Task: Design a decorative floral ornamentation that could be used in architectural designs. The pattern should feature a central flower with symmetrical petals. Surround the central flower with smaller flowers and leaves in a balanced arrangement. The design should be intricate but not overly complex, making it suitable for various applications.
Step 1590:
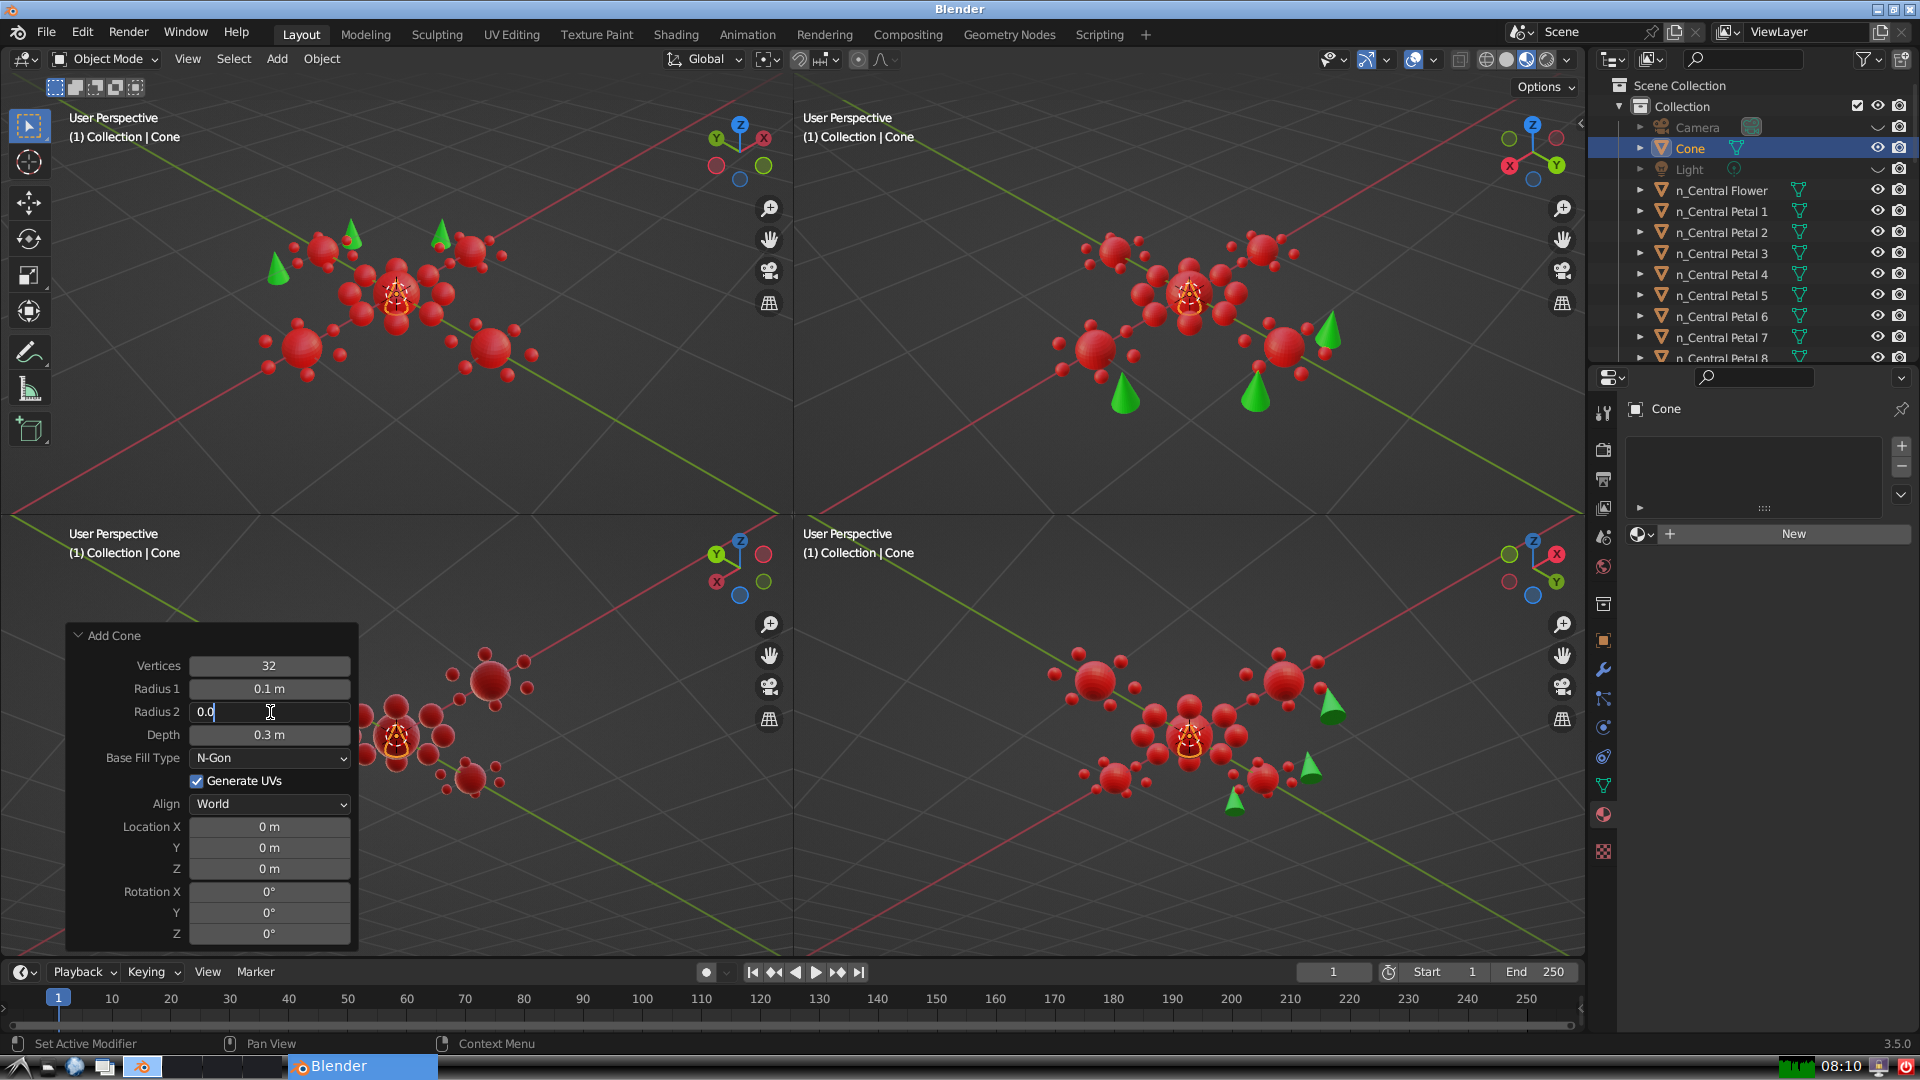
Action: {"key_press": ['Return']}